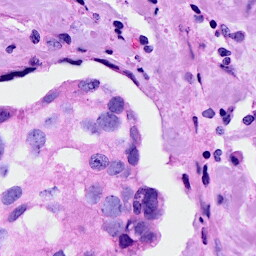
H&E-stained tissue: Breast